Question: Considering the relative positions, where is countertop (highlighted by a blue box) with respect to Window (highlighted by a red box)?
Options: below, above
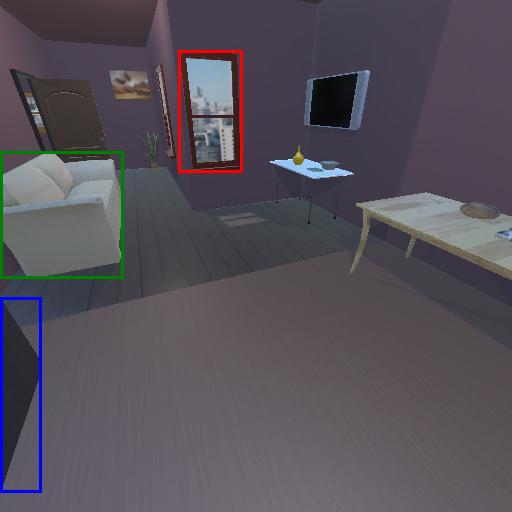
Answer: below